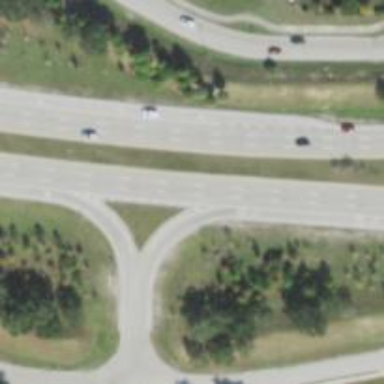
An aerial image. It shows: Trunk link highway.